Field crop: maize
Growth stage: 1
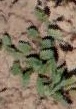
Species: convolvulus